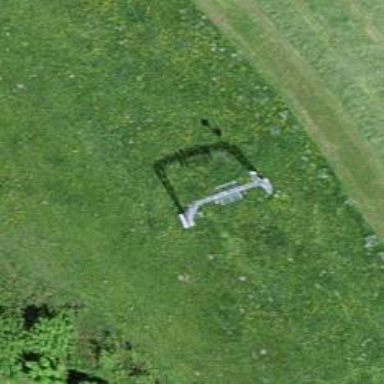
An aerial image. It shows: Pylon used for aerialway.